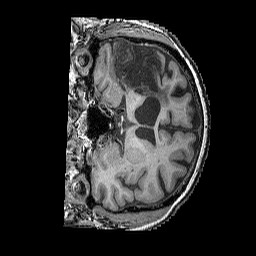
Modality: T1w
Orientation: coronal
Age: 68
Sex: male
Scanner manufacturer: siemens
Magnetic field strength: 3 T
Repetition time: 2.25 s
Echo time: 0.00415 s